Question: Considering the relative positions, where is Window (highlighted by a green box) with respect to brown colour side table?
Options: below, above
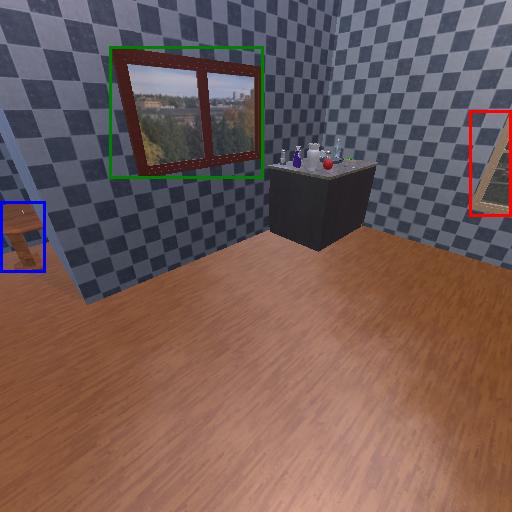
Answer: below